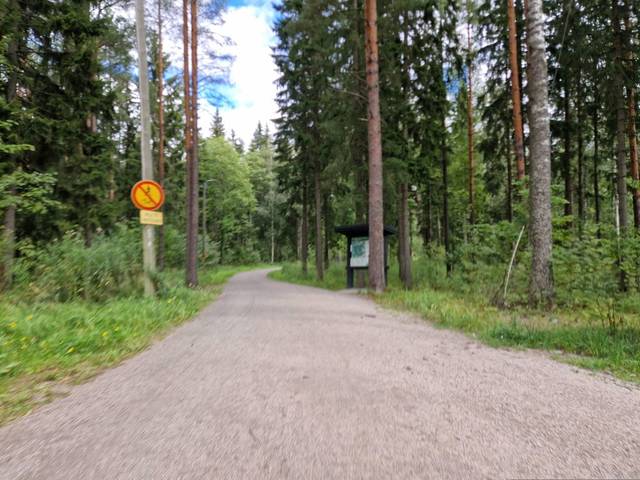
Region: Finland
Coordinates: 60.257, 24.92